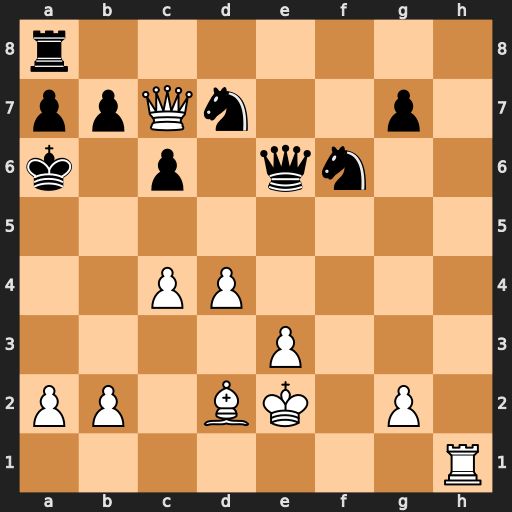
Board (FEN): r7/ppQn2p1/k1p1qn2/8/2PP4/4P3/PP1BK1P1/7R
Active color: w
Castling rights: -
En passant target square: -
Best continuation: Qa5#